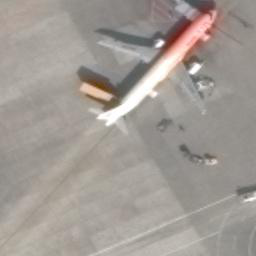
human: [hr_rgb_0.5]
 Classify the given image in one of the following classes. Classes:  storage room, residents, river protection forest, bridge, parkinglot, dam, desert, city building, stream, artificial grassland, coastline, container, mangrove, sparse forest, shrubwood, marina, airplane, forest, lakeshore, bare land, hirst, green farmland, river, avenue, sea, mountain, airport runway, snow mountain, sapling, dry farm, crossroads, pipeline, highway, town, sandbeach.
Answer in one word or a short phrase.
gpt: airplane